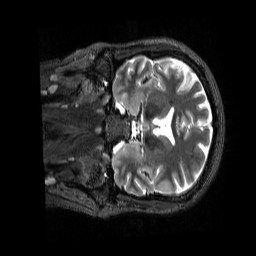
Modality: T2w
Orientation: coronal
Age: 40
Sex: female
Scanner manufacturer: siemens
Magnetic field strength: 3 T
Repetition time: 3.2 s
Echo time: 0.728 s